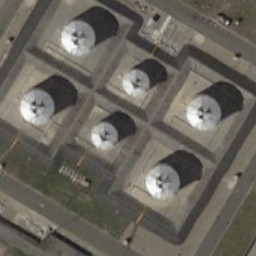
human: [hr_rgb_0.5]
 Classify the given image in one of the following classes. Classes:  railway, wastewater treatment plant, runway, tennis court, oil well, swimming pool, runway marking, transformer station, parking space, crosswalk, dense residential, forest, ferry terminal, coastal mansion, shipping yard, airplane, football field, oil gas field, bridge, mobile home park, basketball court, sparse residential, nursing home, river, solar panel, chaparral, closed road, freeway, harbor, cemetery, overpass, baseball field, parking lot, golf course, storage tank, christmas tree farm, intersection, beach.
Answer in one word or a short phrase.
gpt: storage tank